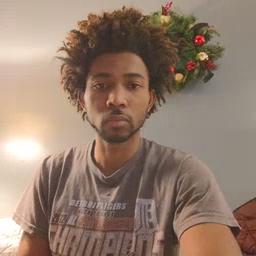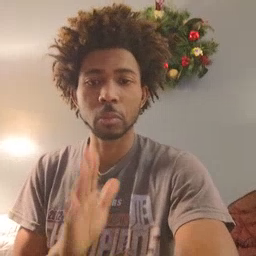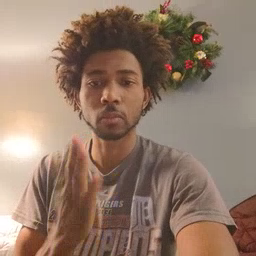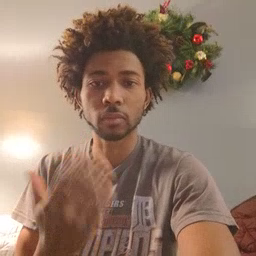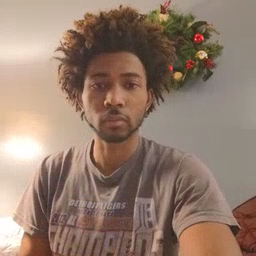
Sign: book